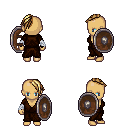
a pixel art fantasy rpg character, female body template, human, tanned skin, brown robe, magenta pants, blonde long mohawk hairstyle, white cloth bandages, shield, four views (front, back, left, right), 2x2 character sprite sheet, small pixel art, hard edges, no anti-aliasing